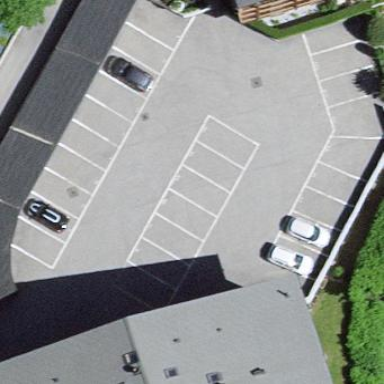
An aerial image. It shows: Parking area with surface.